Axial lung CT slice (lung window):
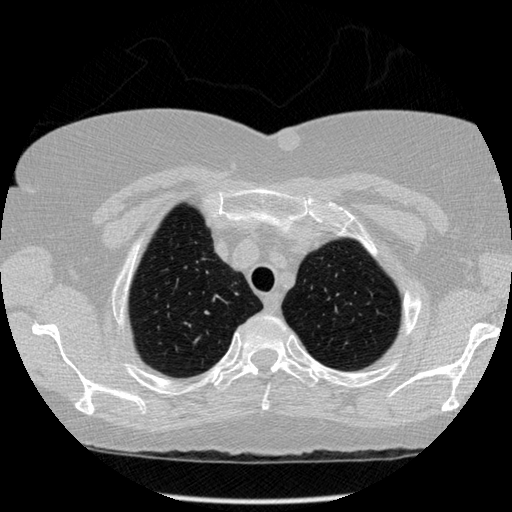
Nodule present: no